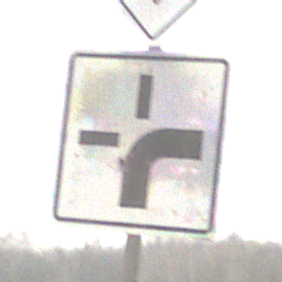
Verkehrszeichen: VerlaufVorfahrtsstrasse3
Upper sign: Vorfahrtsstrasse
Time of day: MorningAfternoon
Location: Outdoor (Nature)
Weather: PartlyCloudy
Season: Winter
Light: Natural